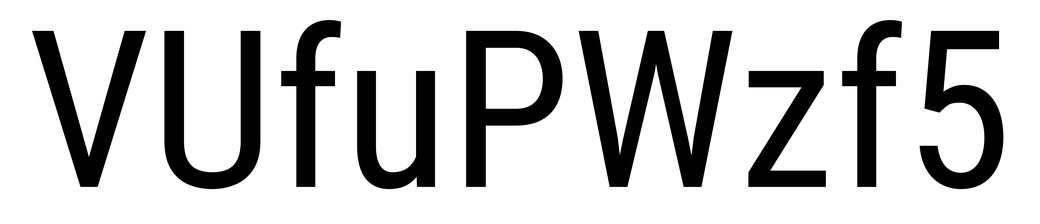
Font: Roboto_Condensed_Regular